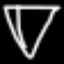
Label: diamond